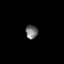
Tissue: skin
Cell type: Fibroblasts
Senescence score: 0.8728
Nuclear area (px): 168
Mean DAPI intensity: 111.893